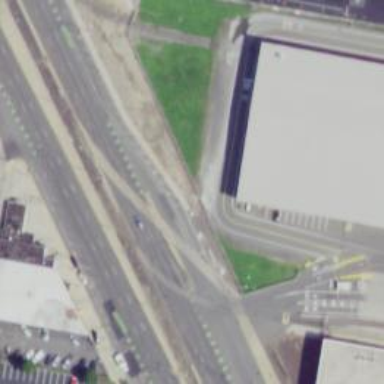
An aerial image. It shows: Footway along the road.